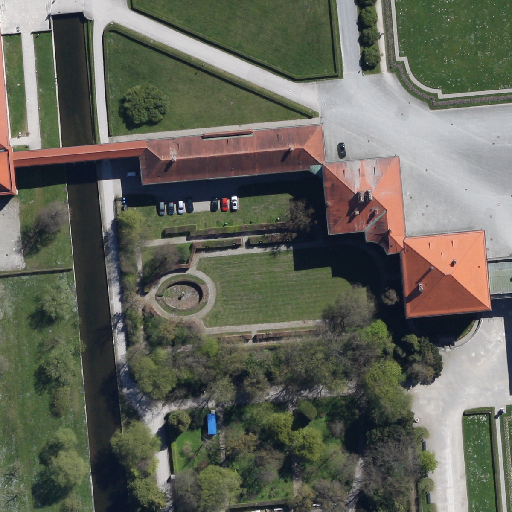
Referring expression: sidewalk along with tree